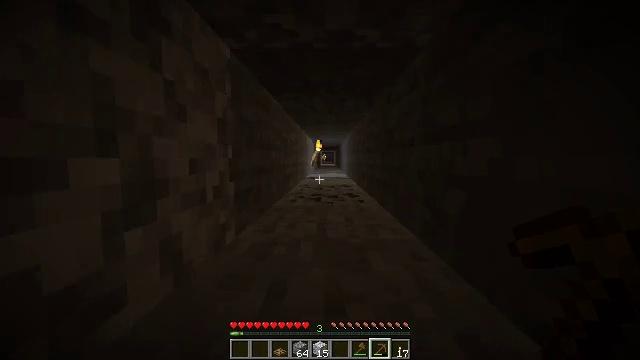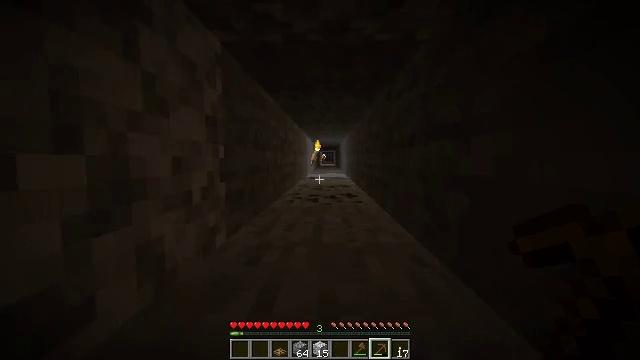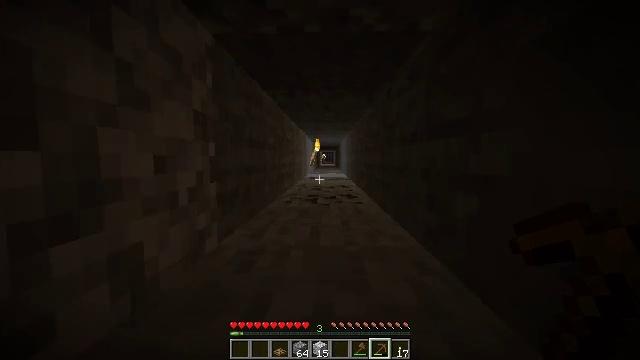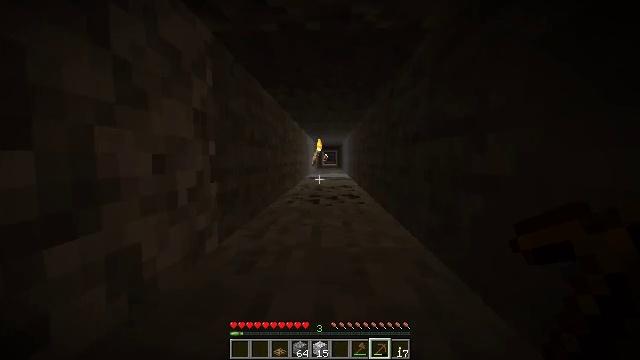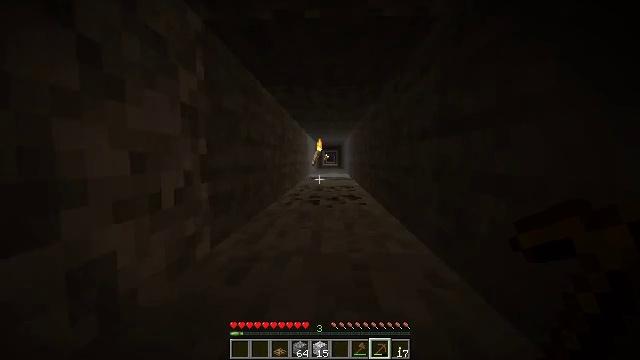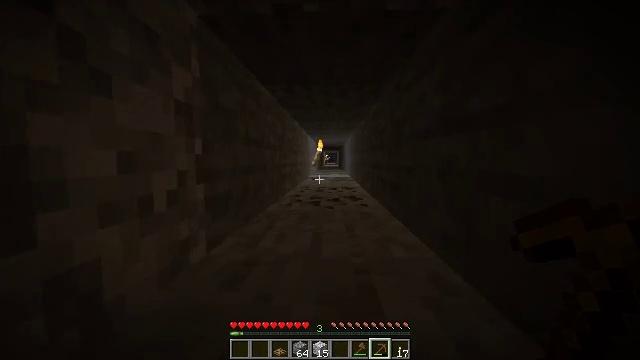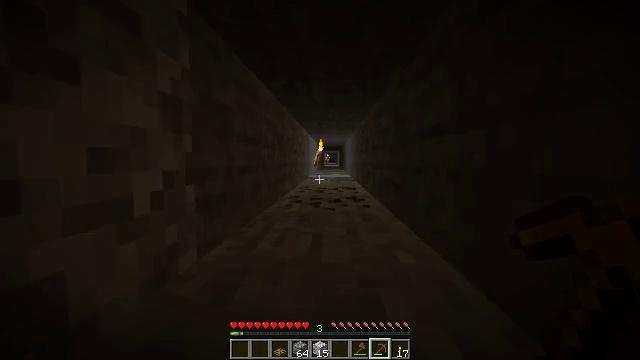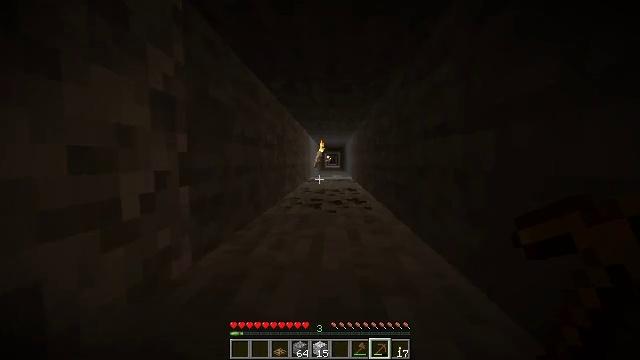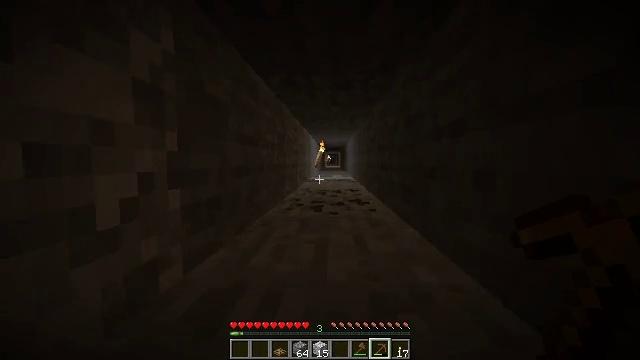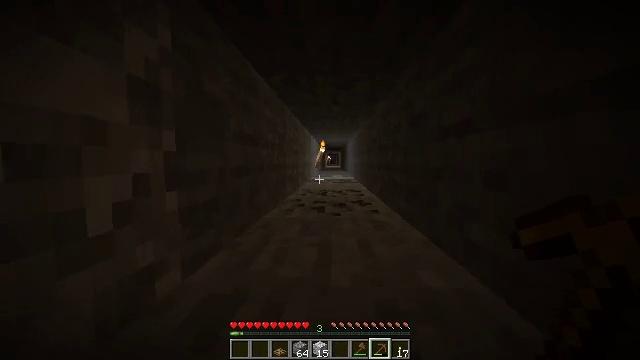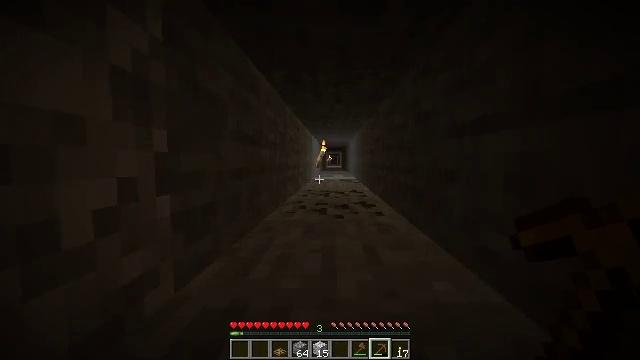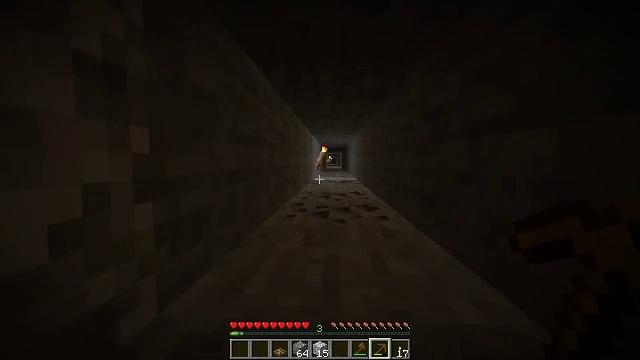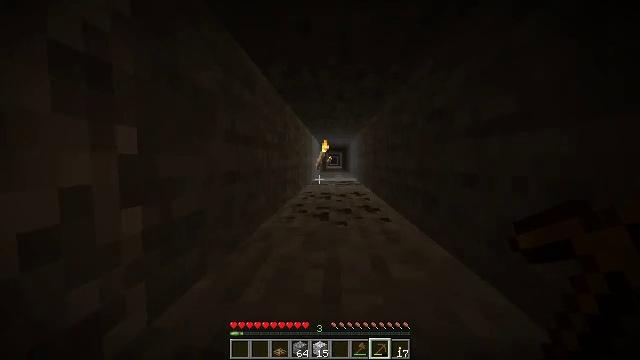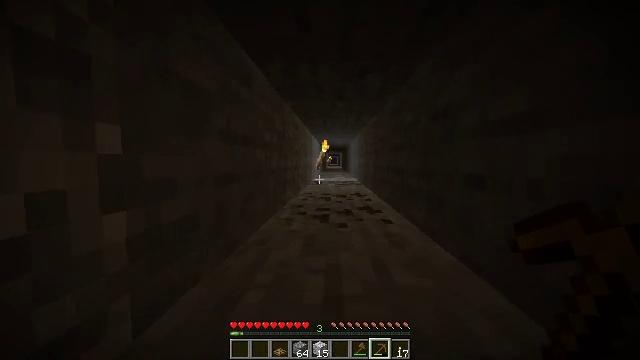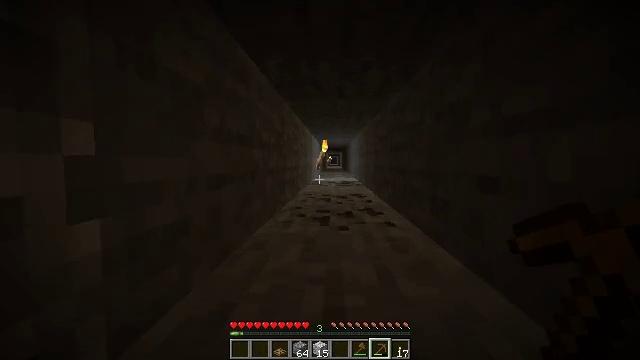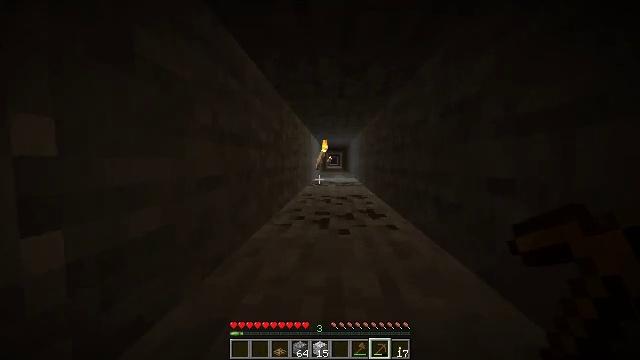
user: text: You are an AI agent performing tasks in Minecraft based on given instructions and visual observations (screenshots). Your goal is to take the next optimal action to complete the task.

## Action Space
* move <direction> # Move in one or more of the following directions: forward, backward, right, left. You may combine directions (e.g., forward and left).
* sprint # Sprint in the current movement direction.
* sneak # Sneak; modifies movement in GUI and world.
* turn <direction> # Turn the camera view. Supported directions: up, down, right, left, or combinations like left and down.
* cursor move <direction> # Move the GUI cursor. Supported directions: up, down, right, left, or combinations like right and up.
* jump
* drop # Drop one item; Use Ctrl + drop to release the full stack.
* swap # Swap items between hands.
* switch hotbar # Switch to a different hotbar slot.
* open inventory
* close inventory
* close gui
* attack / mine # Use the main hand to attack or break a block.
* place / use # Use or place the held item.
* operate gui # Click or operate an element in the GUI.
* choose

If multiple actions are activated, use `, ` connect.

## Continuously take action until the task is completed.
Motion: motion action
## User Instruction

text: Gather the wall torch from the wall.
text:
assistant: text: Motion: move forward
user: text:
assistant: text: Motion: move forward
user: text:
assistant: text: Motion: move forward
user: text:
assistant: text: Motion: move forward
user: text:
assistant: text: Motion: move forward
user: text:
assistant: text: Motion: move forward
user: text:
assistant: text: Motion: move forward
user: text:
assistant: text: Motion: move forward and move left
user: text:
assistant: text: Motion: move forward
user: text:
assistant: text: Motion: move forward
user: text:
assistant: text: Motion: move forward
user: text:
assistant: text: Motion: move forward
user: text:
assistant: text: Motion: move forward
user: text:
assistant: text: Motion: move forward
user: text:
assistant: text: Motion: move forward
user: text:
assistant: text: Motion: move forward
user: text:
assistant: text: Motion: move forward
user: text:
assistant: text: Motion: move forward, turn up
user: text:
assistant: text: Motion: move forward
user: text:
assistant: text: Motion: move forward
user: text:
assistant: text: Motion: move forward
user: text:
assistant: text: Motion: move forward
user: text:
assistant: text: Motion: move forward
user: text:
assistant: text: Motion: move forward
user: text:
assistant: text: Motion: move forward
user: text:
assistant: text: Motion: move forward
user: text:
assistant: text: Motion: move forward
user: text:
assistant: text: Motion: move forward
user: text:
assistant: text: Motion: move forward
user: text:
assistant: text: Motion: move forward